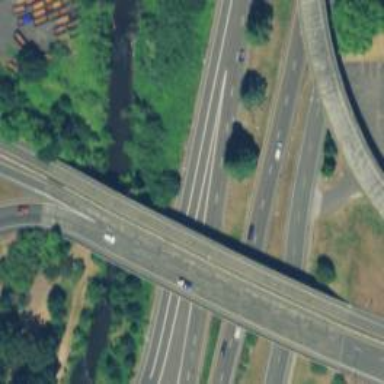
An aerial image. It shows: Expressway with asphalt surface and classified as primary highway.